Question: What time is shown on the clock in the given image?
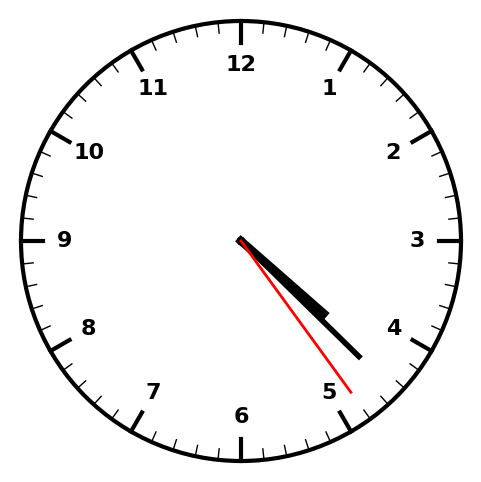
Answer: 04:22:24